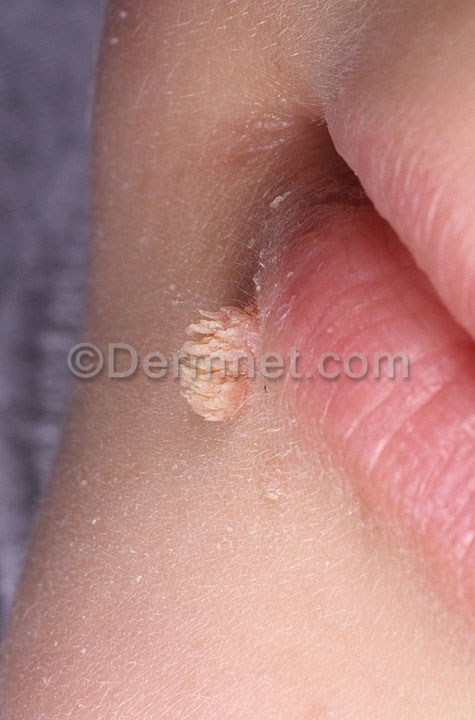
Disease: Warts Molluscum and other Viral Infections